Field crop: tomato
Growth stage: 2
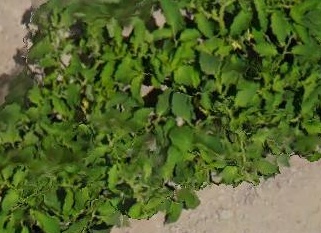
Species: tomato